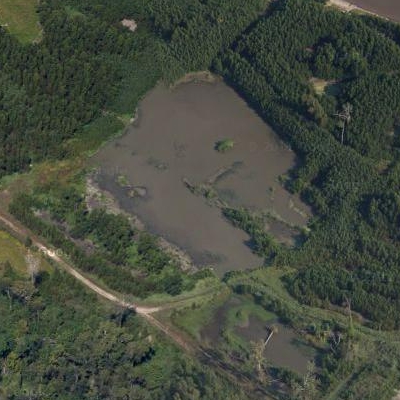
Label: dRiverLake